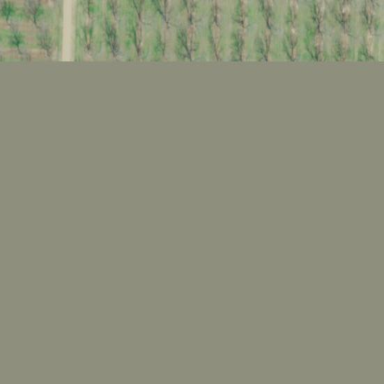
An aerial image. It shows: Orchard.